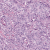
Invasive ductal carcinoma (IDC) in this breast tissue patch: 1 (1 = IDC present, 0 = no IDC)